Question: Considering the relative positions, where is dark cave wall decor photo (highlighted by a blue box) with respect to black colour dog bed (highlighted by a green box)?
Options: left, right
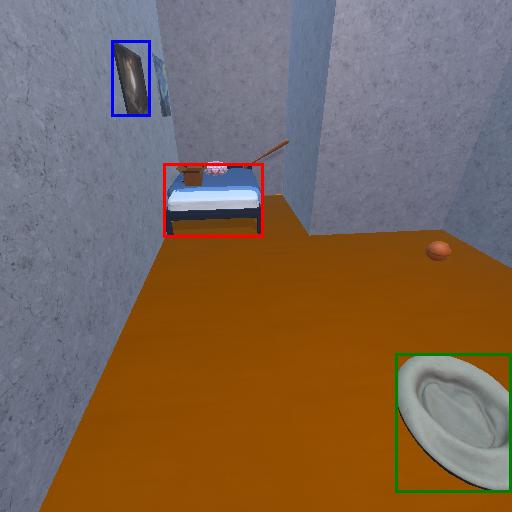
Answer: left